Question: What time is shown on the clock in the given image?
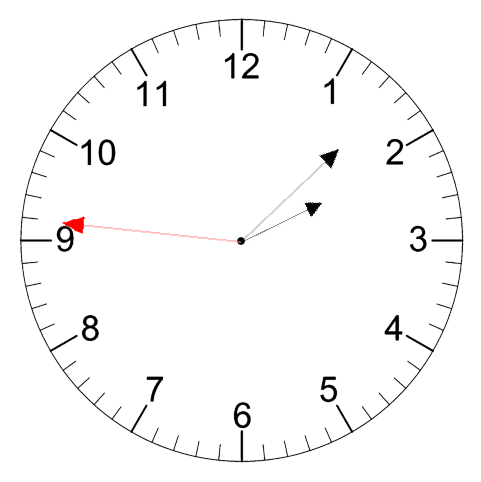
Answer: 02:07:46